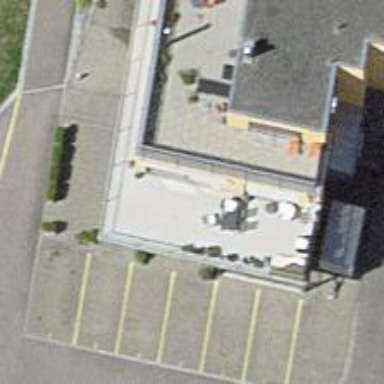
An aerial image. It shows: Café.